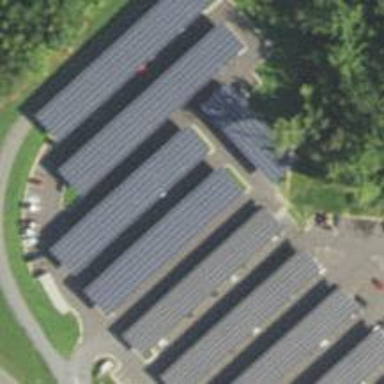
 generating power through renewable solar energy."